Question:
This is a sample gridview from the Telerik Demos, but I was wondering how you can removed these gridlines that appear after you group items.
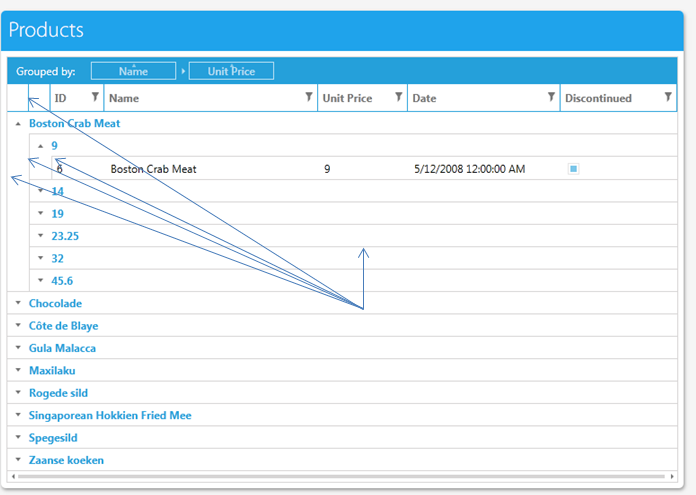
Answer: Was able to get rid the the vertical lines with :
'''
<Style TargetType="grid:GridViewIndentCell">
<Setter Property="Background" Value="{StaticResource MainBrush}" />
<Setter Property="BorderBrush" Value="{StaticResource BasicBrush}"/>
<Setter Property="BorderThickness" Value="0"/>
<Setter Property="VerticalContentAlignment" Value="Stretch" />
<Setter Property="HorizontalContentAlignment" Value="Stretch" />
<Setter Property="Padding" Value="0" />
<Setter Property="Template">
<Setter.Value>
<ControlTemplate TargetType="grid:GridViewIndentCell">
<Border BorderBrush="{TemplateBinding BorderBrush}"
Background="{TemplateBinding Background}"
VerticalAlignment="{TemplateBinding VerticalContentAlignment}"
HorizontalAlignment="{TemplateBinding HorizontalContentAlignment}"
Padding="{TemplateBinding Padding}"
BorderThickness="{TemplateBinding BorderThickness}" Width="25" />
</ControlTemplate>
</Setter.Value>
</Setter>
</Style>
'''